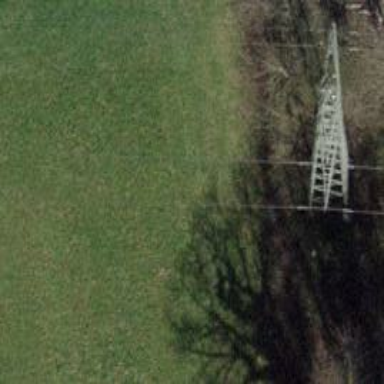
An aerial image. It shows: Lattice structure tower.